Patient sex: M
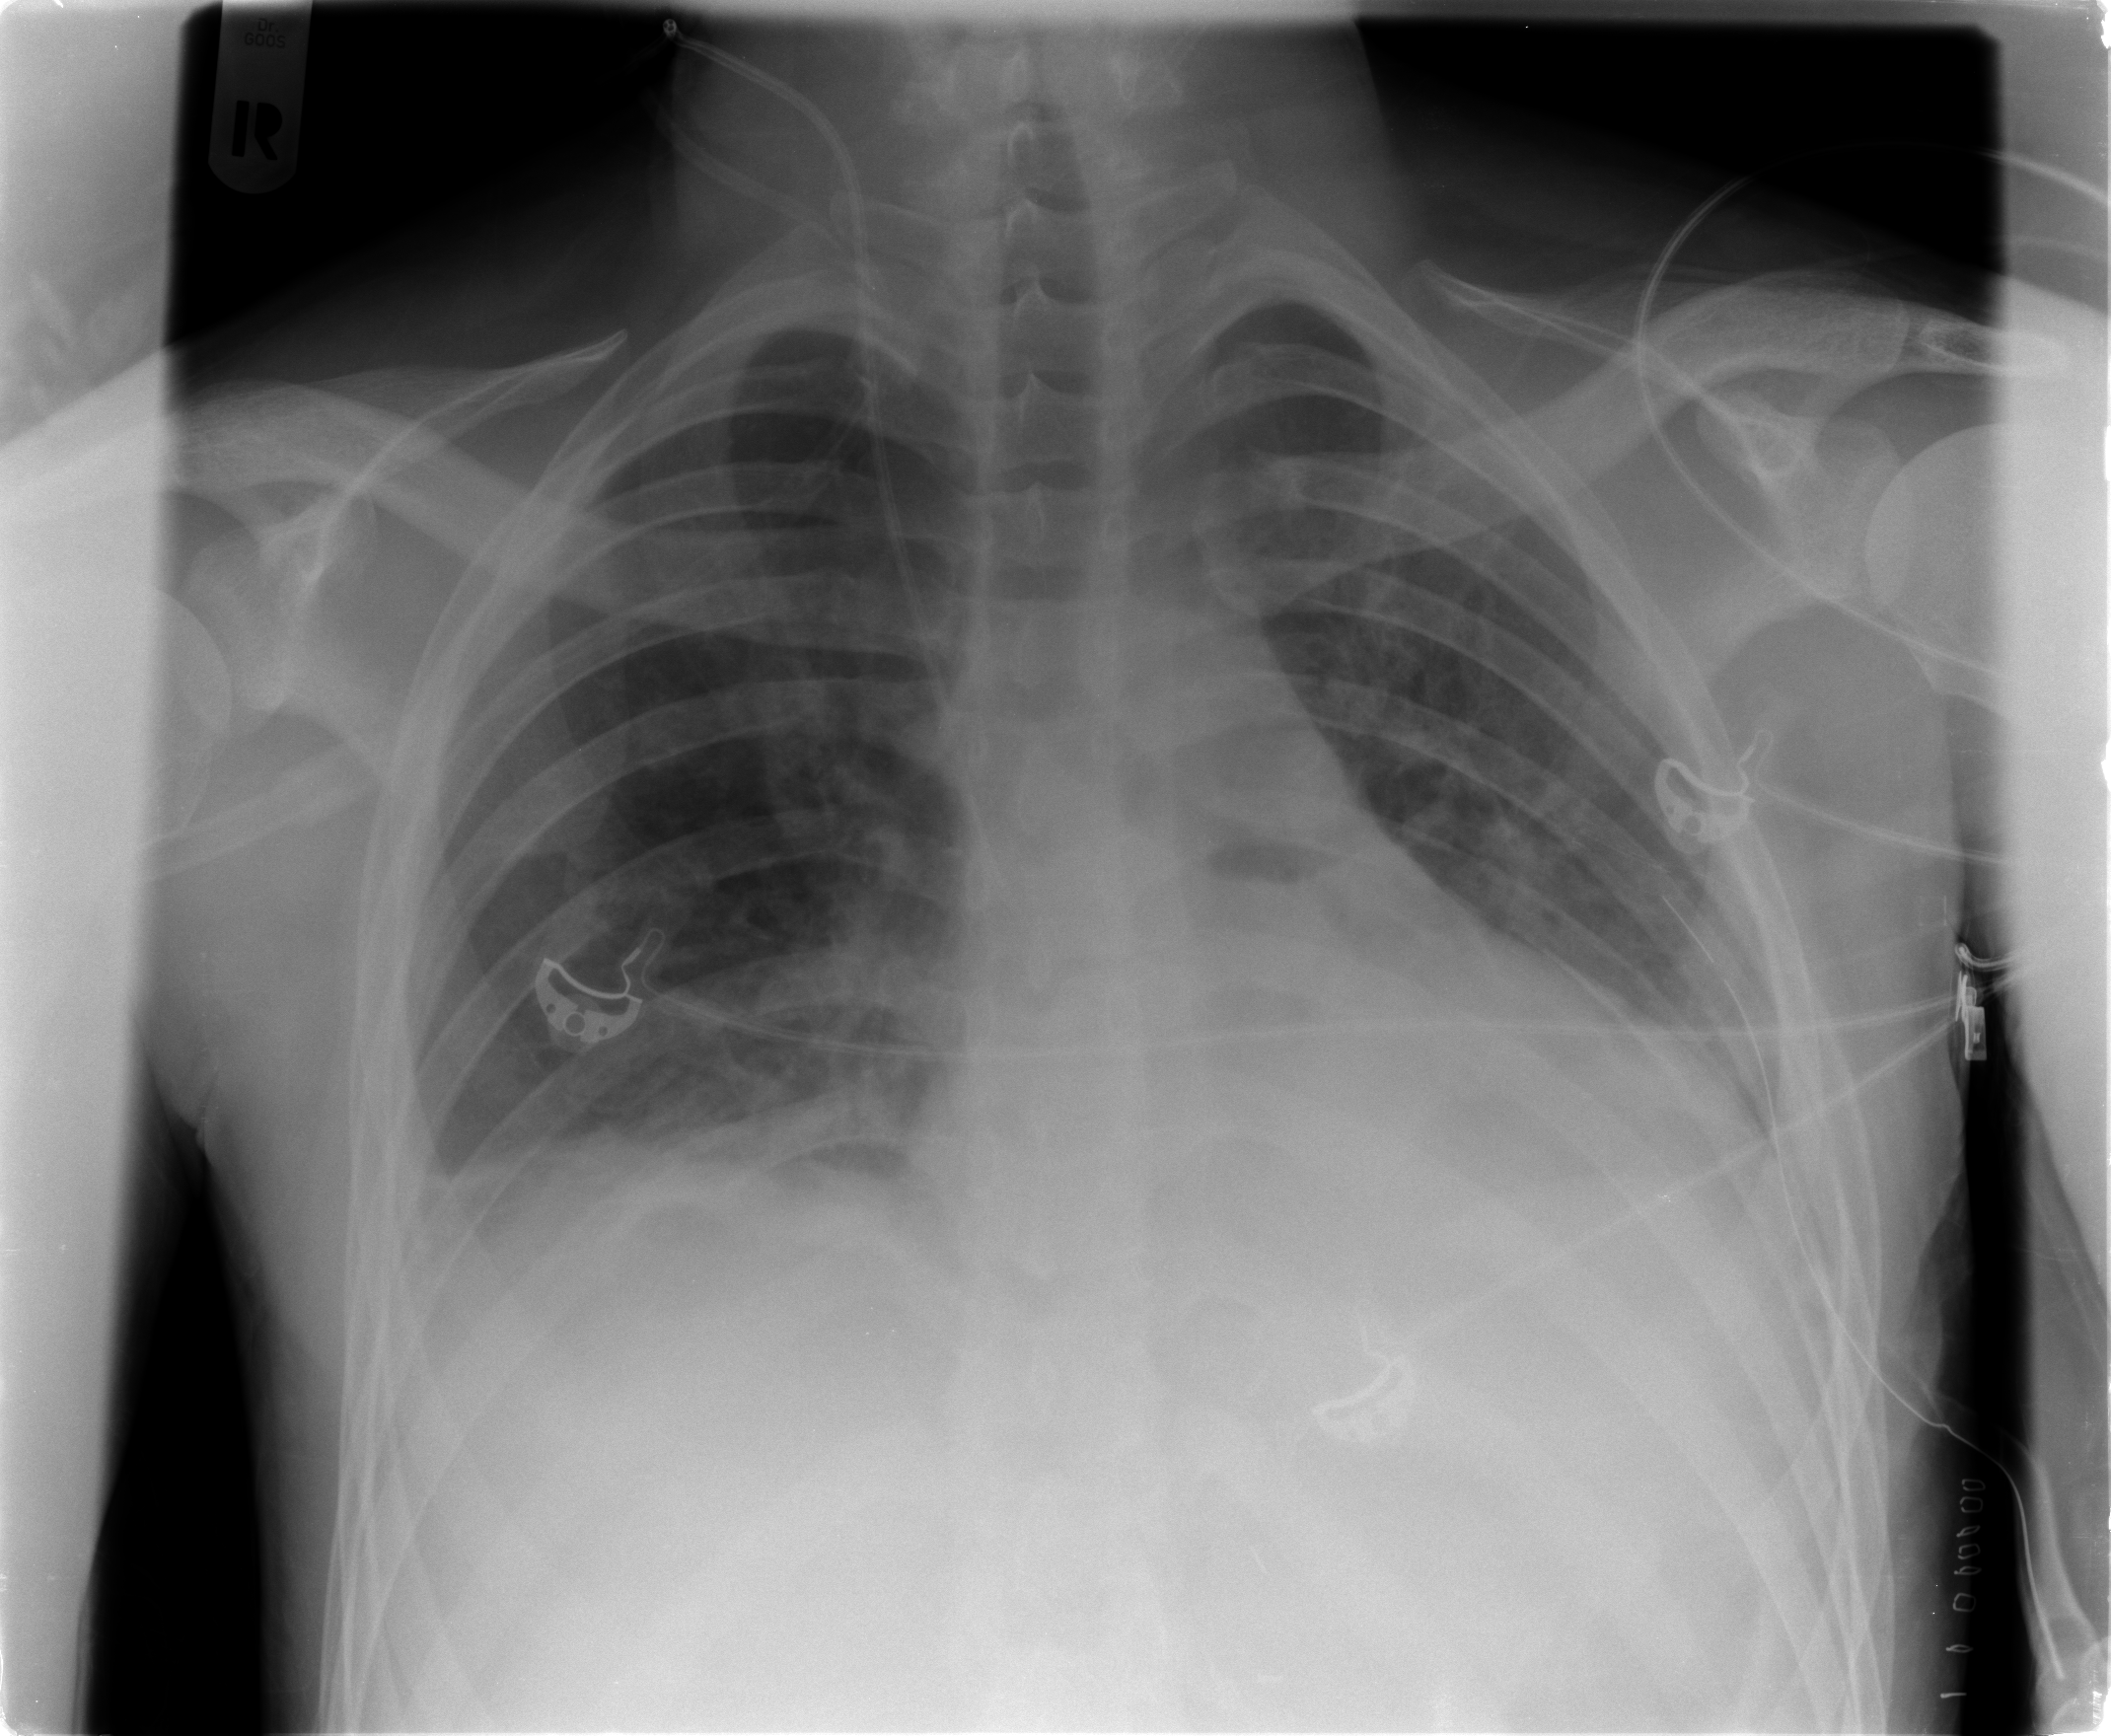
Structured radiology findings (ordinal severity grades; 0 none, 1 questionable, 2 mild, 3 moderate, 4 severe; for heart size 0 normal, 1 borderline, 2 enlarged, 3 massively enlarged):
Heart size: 1
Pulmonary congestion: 0
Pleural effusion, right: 1
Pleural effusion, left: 2
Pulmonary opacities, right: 0
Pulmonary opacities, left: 0
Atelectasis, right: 2
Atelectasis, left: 2